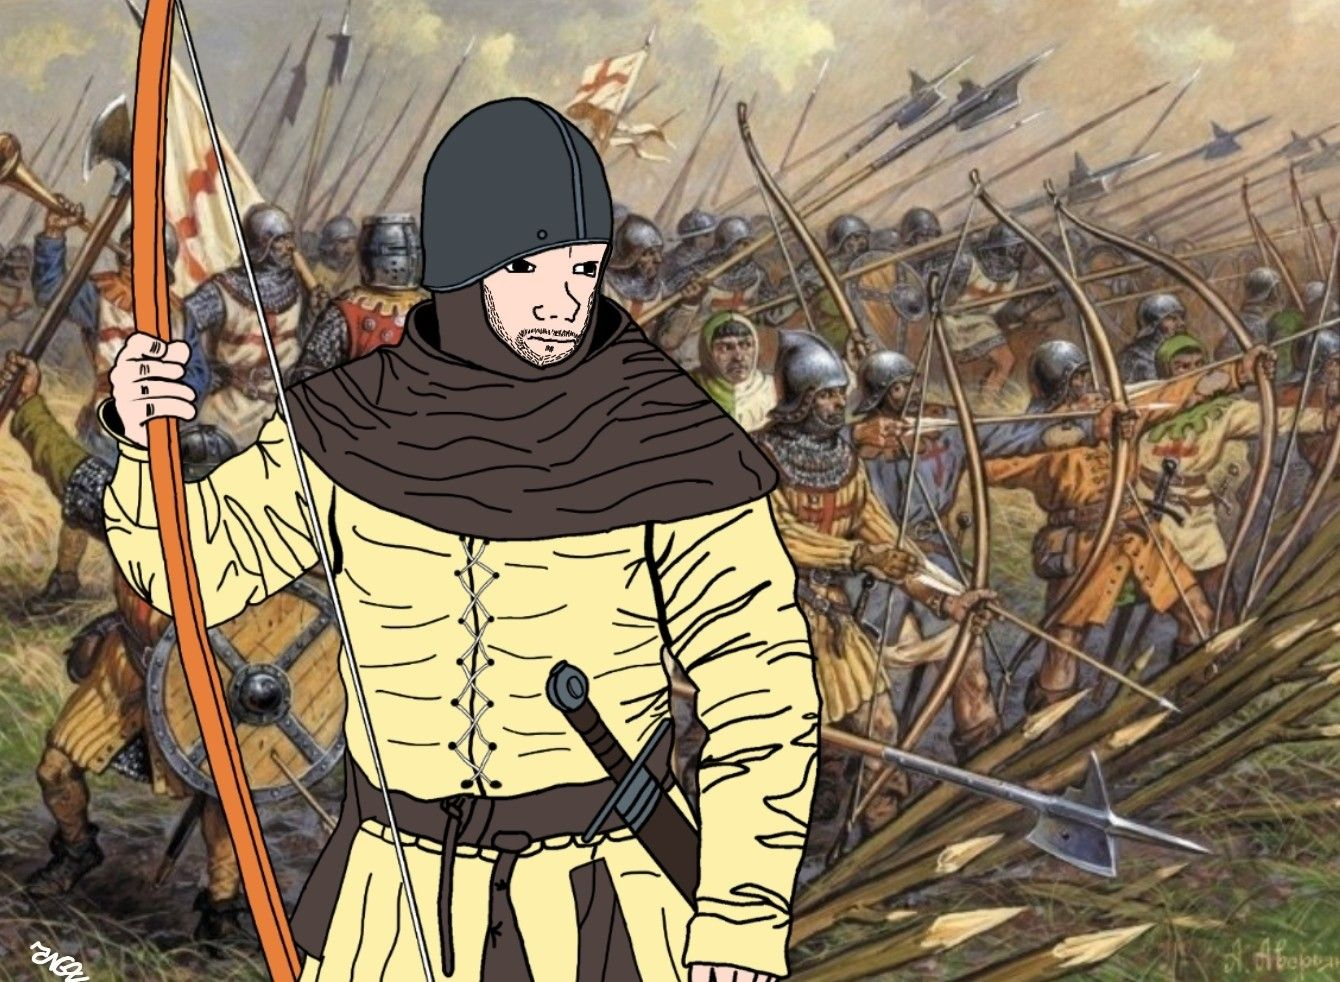
Label: 5_Wojak_with_Background